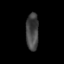
Tissue: lung
Cell type: Others
Senescence score: 0.2401
Nuclear area (px): 462
Mean DAPI intensity: 66.582